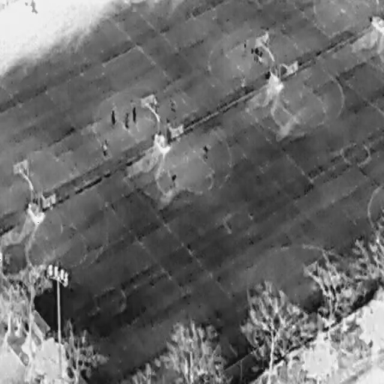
There are 13 People in the infrared image.